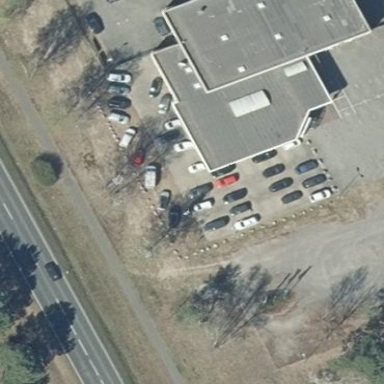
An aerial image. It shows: Building that houses car shop.